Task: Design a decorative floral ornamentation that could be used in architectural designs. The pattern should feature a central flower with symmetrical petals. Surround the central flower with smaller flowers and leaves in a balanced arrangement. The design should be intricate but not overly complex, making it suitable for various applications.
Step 1086:
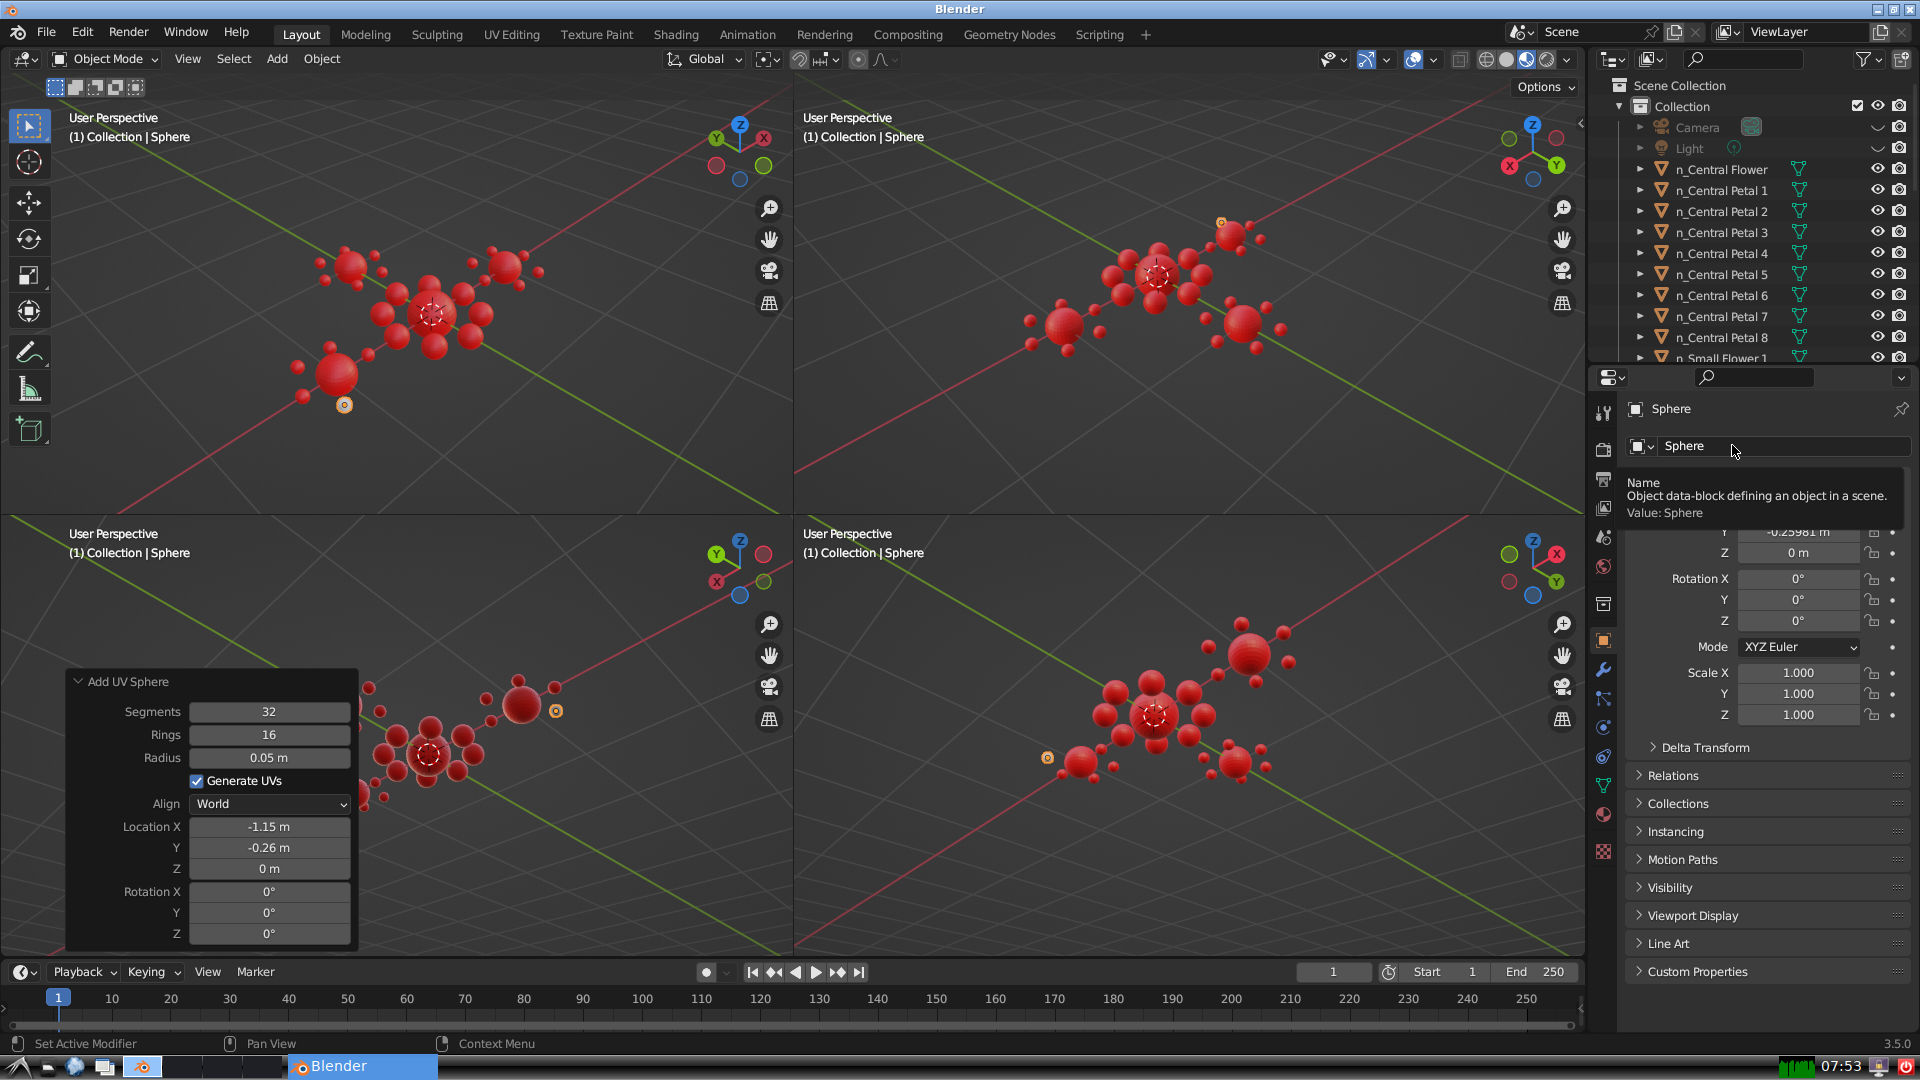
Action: click: no